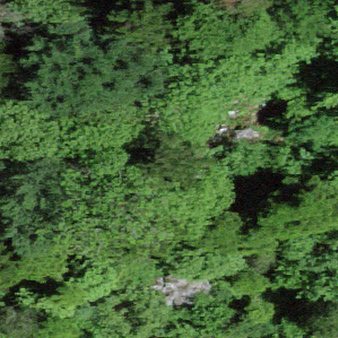
Label: bouldering_area